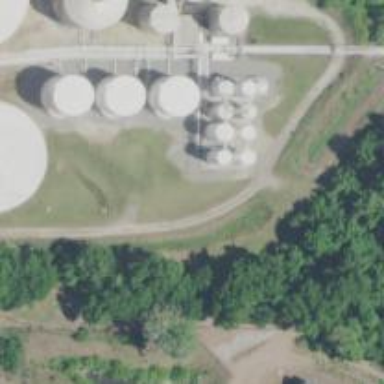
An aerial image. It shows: Storage tank with man-made structure.